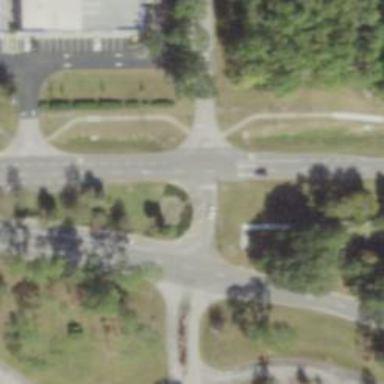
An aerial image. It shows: Asphalt path with uncontrolled crossing.